Question: I am working with the orientation in iPad . I am using phone gap for building the application.
I have done following code for orientation change :
'''
function updateOrientation()
{
var orientation=window.orientation;
if ( orientation == 0 ) {
alert("Do Something In Portrait Mode");
}
else if ( orientation == 90 ) {
alert("Do Something In landscape Mode");
}
else if ( orientation == -90 ) {
alert("Do Something In Portrait Mode");
}
else if ( orientation == 180 ) {
alert("Do Something In landscape Mode");
}
}
'''
I am getting the alerts but I don't know how to resize the window inside this ? Can anybody help me ?I want like following :

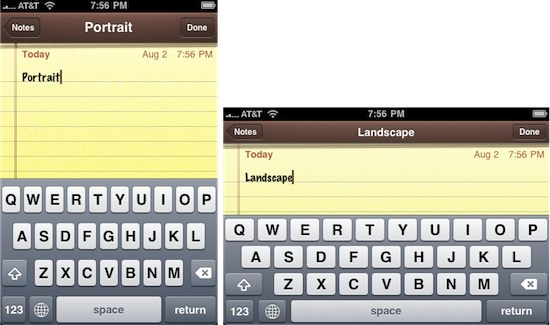
Answer: Both Safari and Android support a simple orientation change event listener.
'''
<!DOCTYPE HTML>
<html>
<head>
<meta name="viewport" content="width=320; user-scalable=no" />
<meta http-equiv="Content-type" content="text/html; charset=utf-8">
<title>PhoneGap</title>
<script type="text/javascript" charset="utf-8" src="phonegap-1.1.0.js"></script>
<script type="text/javascript" charset="utf-8" src="main.js"></script>
</head>
<body onload="init();" >
<h2>Orientation Test</h2>
<div id="status"></div>
</body>
</html>
'''
And js code :
'''
function init() {
window.addEventListener("orientationchange", orientationChange, true);
}
function orientationChange(e) {
var orientation="portrait";
if(window.orientation == -90 || window.orientation == 90) orientation = "landscape";
document.getElementById("status").innerHTML+=orientation+"<br>";
}
'''
<URL>